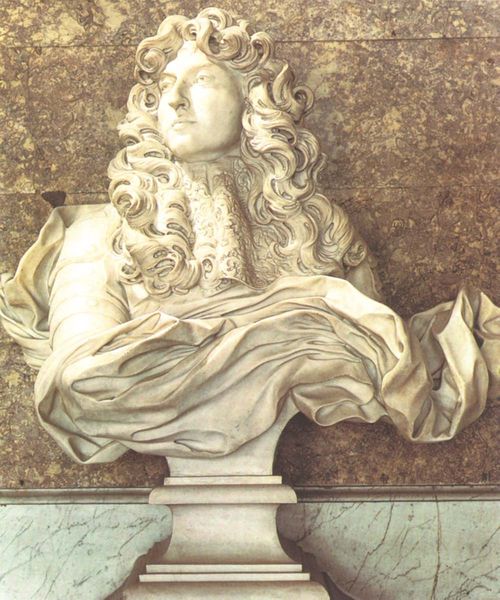
Titel: Büste von König Ludwig XIV.
Künstler: Giovanni Lorenzo Bernini
Institution: Versailles, Musée National de Versailles et de Trianon
Schlagwörter: kopf, mann, haar, marmor, nase, weiss, blick, tuch, wand, augen, barock, falten, gesicht, kragen, sockel, spitze, stein, bildnis, herr, portrait, porträt, gewand, haare, lange haare, mantel, stoff, kinn, locken, rokoko, schulter, skulptur, statue, mähne, perücke, farbig, wehen, könig, dick, büste, halstuch, bildhauerei, faltenwurf, oberarm, foto, herrscher, halbprofil, löwe, gips, jabot, gelockt, langhaarig, würdig